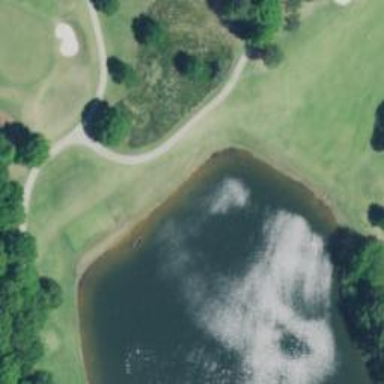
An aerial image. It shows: Service road designated as golf cart path.